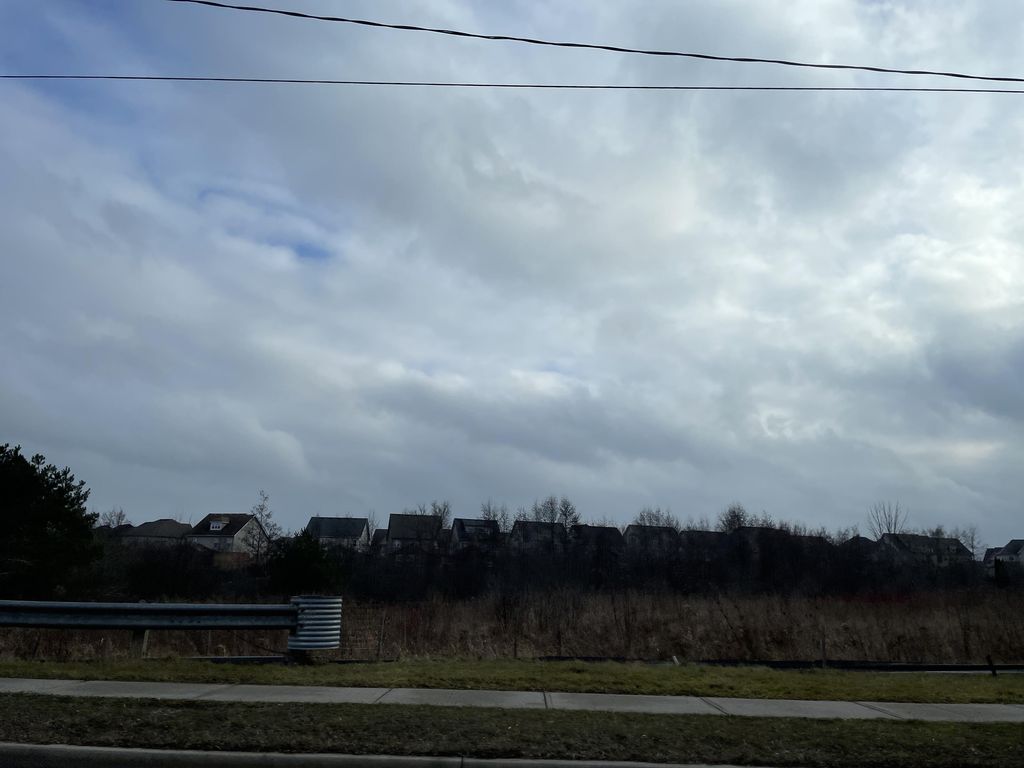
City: kitchener-waterloo